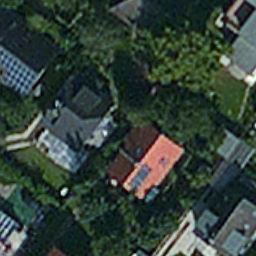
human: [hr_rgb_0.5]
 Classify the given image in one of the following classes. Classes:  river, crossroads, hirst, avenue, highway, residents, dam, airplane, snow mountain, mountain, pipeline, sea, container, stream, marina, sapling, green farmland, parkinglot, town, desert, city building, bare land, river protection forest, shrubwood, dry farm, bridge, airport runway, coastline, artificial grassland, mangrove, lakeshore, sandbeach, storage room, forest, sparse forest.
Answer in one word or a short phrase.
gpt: residents